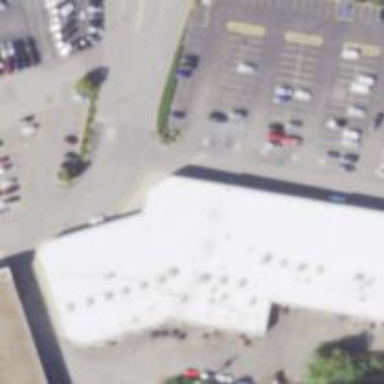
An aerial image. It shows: Swimming pool shop.